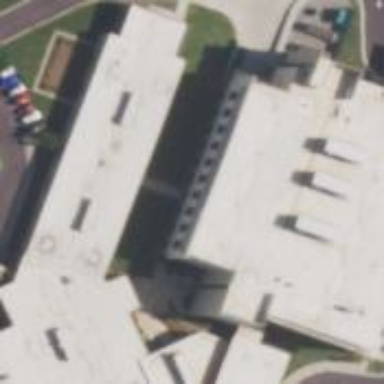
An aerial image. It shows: Hospital building.